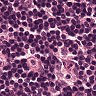
Metastatic tissue present: no